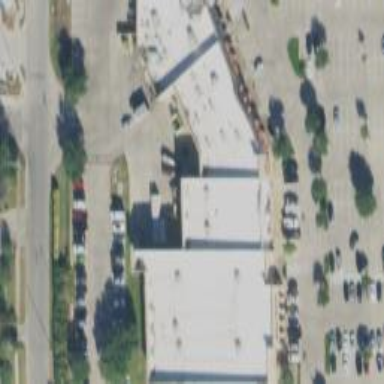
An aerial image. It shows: Retail building.